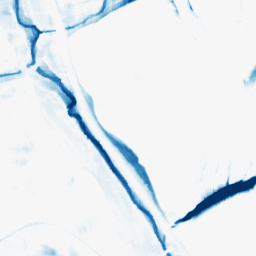
Category: morphological
Decomposition family: morphological_rect
Decomposition parameters: operation: closing
width: 20
height: 20
Upsampling method: bilinear
Upsampling parameters: scale: 4
Upsampling scale: 4